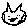
Label: cat